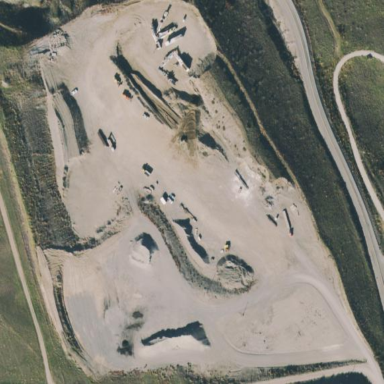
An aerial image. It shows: Quarry used for extracting aggregate resources.